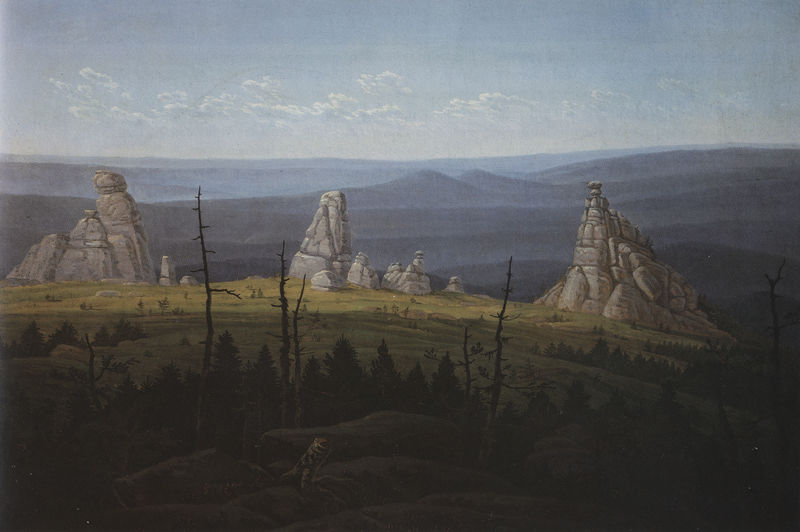
Titel: Die Dreisteine im Riesengebirge
Künstler: Carl Gustav Carus
Standort: Dresden
Institution: Gemäldegalerie Neue Meister
Schlagwörter: baum, berg, blau, dunkel, felsen, gemälde, himmel, mann, meer, schatten, vogel, weiß, wolken, baumstämme, bäume, gelb, grün, landschaft, ocker, äste, braun, grau, hell, hintergrund, holz, licht, schwarz, symbol, vordergrund, zeichnung, anlage, ausblick, blick, gras, rasen, tier, tiere, wiese, wolke, beige, malerei, richter, mensch, stein, steine, tod, tot, weit, bild, öl, ast, baumstamm, ebene, einsamkeit, feld, ferne, horizont, hügel, kalt, morgen, natur, stamm, weide, weite, büsche, sonne, sträucher, wiesen, drei, spitzen, tal, wald, hellblau, aussicht, farbig, ruhe, trocken, berge, dürre, fels, gebirge, gipfel, farbe, nebel, kahl, landschaftsmalerei, berglandschaft, hügellandschaft, friedrich, romantik, tannen, stämme, steppe, menschenleer, kühle, aufsicht, panorama, wei, stümpfe, fugen, ruine, gemalt, religion, türme, kegel, wurzel, alpen, haufen, feuchtigkeit, zweig, traum, schweiz, kuppe, kuppen, ruinen, fichte, nadelbaum, tanne, allegorie, mythologie, trüb, wurzeln, sandstein, hügelig, lanschaft, gräber, karg, wanderer, nadelbäume, kühl, fernsicht, verblauung, balu, blattlos, eule, grabstätte, gelbgrün, grüngelb, stumpf, koch, baumstumpf, baumgrenze, rottmann, gerippe, surrealistisch, baumstümpfe, and, erhöht, teile, kalkstein, pyramidal, morgenstimmung, hirt, felsformation, felsformationen, schöpfung, horizon, pyramiden, abgestorben, monolithen, wolekn, steinhaufen, scan, schattem, urzustand, tie, raumeindruck, siebengebirge, casper, archetypisch, berglanschaft, felsenformation, gefügt, stammgerippe, steingräber, tote bäume, vielschichtigkeit, vordegrunf, balau, 3, steinkegel, landschaft kahl, naturidylle, naturidyle, steingebilde, gr¨n, grüner vorhang, felsnadel, spützen